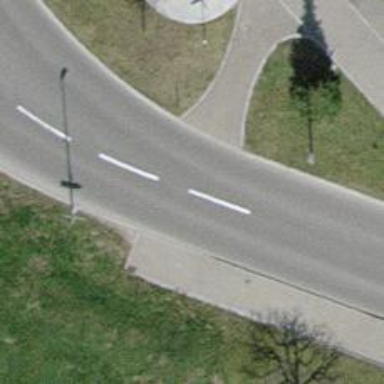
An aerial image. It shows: Footway with asphalt surface and crossing.